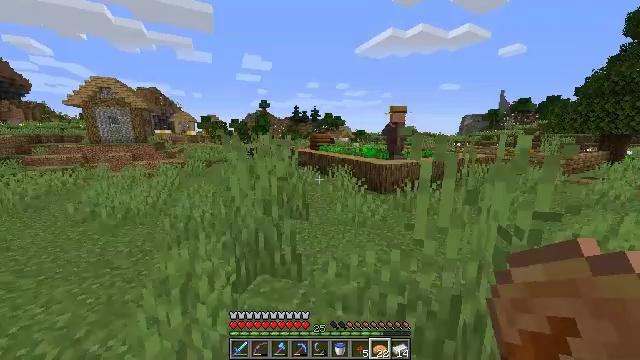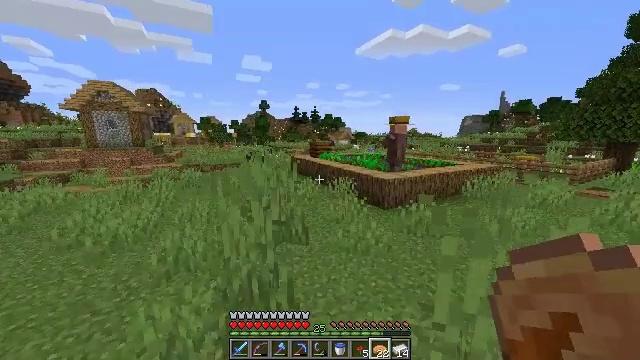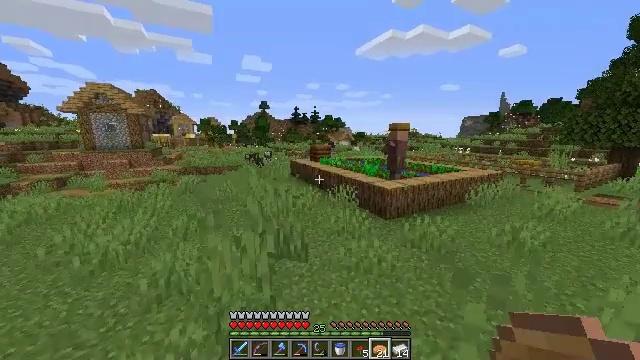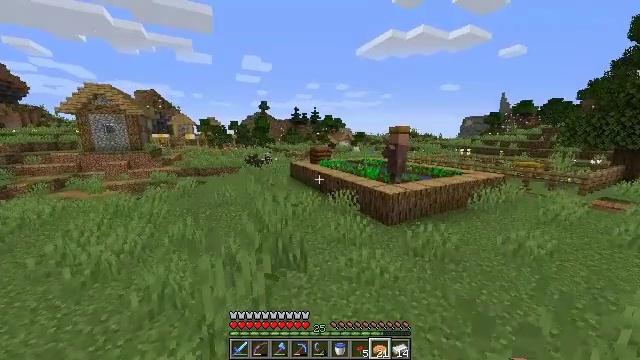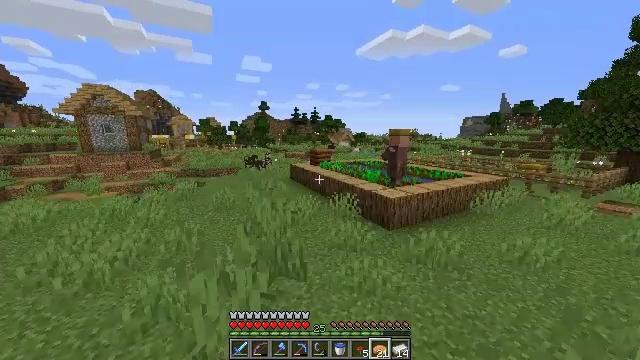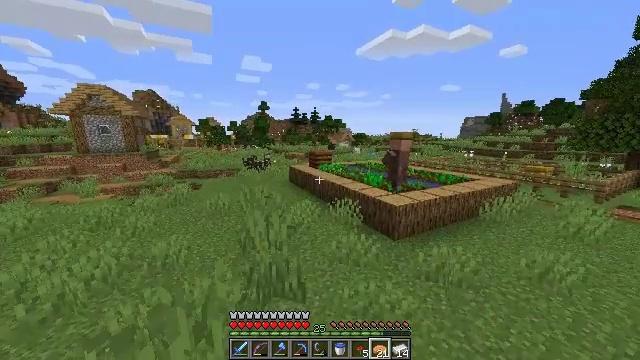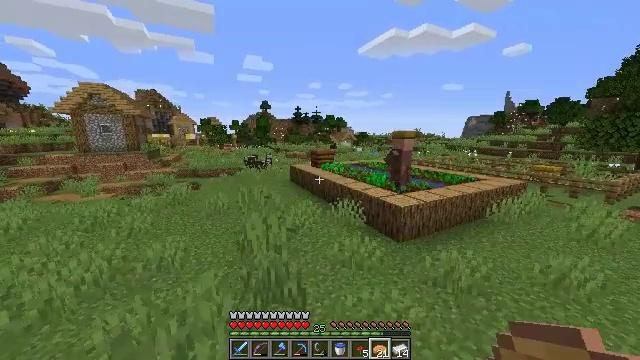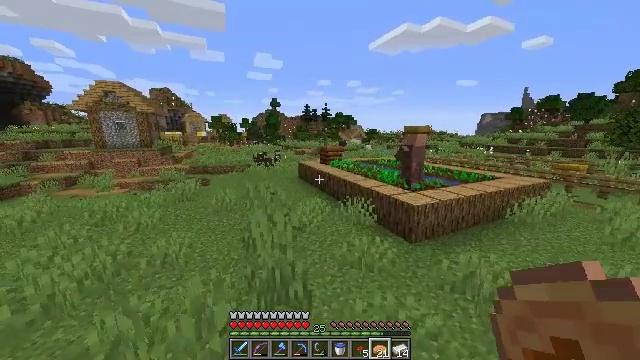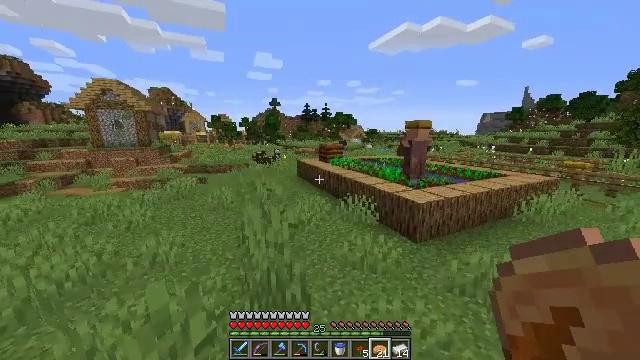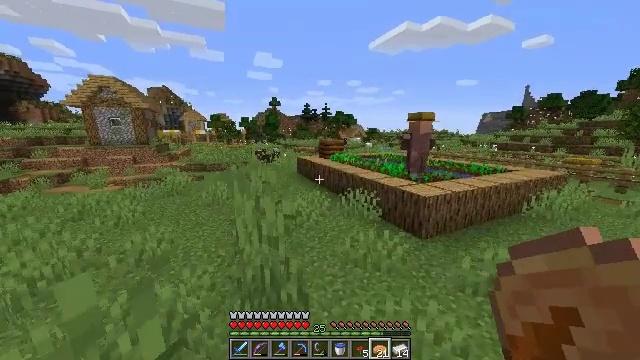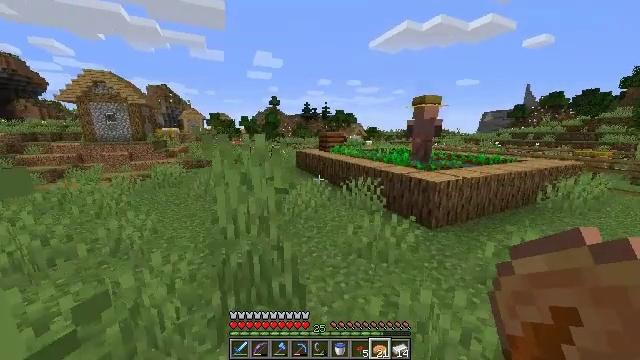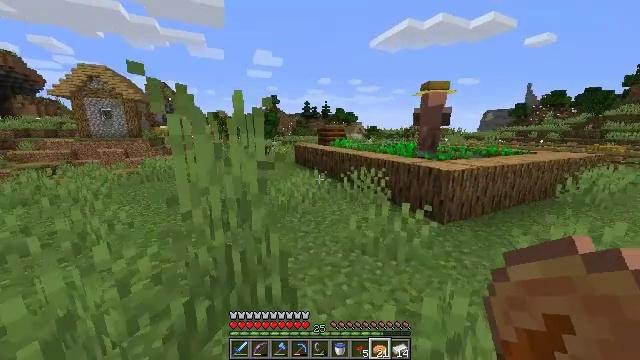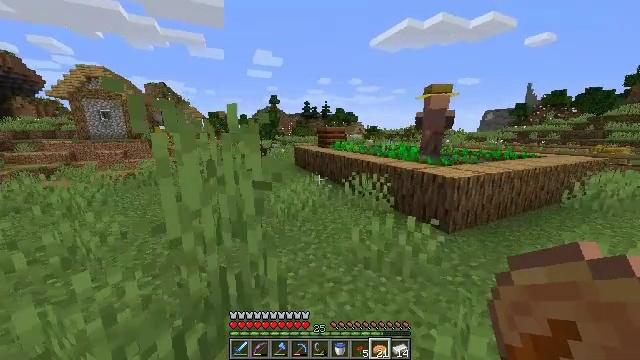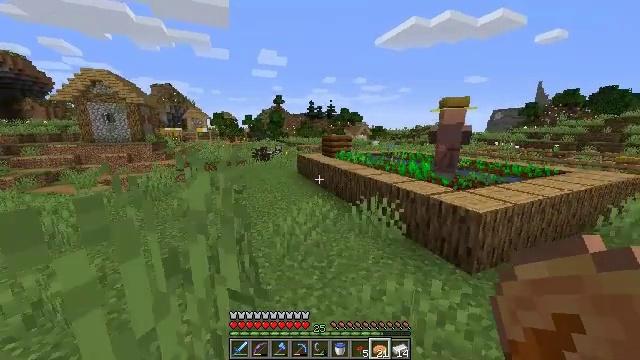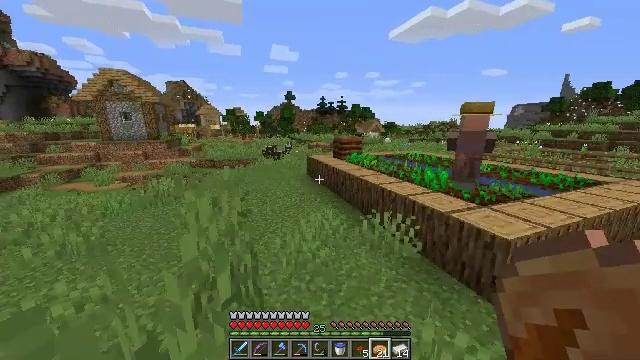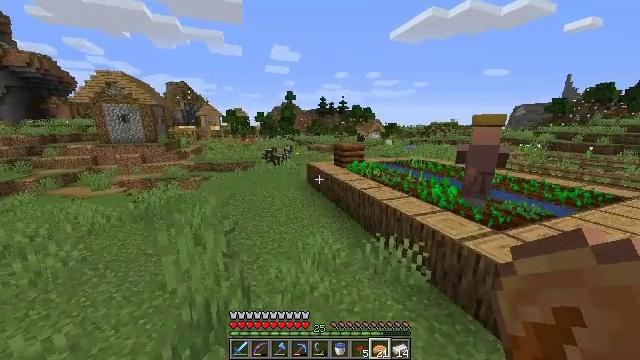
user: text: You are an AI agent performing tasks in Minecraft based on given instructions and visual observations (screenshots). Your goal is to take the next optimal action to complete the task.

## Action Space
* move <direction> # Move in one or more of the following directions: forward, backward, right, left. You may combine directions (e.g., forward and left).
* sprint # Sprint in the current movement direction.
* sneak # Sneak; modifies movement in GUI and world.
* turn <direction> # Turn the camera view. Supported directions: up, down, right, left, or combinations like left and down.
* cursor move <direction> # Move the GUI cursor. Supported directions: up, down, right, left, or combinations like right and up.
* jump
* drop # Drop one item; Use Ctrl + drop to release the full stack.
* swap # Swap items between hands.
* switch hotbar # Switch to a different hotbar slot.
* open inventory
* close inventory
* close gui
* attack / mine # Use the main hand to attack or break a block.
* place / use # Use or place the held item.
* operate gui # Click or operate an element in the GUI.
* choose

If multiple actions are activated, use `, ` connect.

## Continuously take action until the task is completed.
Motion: motion action
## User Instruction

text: Gather the oxeye daisy for crafting.
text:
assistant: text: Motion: move forward, sprint, jump
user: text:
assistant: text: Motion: move forward, sprint, jump
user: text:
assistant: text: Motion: move forward, sprint, jump
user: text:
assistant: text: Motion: move forward, sprint, jump
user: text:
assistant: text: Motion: move forward, sprint, jump
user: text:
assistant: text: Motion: move forward, sprint, jump
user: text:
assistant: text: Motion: move forward, sprint, turn left, jump
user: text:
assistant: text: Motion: move forward, sprint, jump
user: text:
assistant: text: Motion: move forward, sprint, jump
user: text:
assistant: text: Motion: move forward, sprint, jump
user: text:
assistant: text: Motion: move forward, sprint, jump
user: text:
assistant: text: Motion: move forward, sprint, jump
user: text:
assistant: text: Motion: move forward, sprint, turn left, jump
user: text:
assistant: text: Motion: move forward, sprint, turn left and down, jump
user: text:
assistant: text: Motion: move forward and move left, sprint, jump
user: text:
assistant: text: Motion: move forward and move left, sprint, jump
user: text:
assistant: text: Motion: move forward and move left, sprint, jump
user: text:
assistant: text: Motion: move forward and move left, sprint, jump
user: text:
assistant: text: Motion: move forward and move left, sprint, jump
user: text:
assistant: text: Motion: move forward and move left, sprint, jump
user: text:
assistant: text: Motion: move forward and move left, sprint, jump
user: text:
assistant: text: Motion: move forward and move left, sprint, jump
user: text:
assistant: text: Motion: move forward and move left, sprint, jump
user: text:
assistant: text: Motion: move forward and move left, sprint, jump
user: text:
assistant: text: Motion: move forward and move left, sprint, jump
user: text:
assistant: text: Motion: move forward and move left, sprint, jump
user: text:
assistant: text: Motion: move forward and move left, sprint, jump
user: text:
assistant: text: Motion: move forward and move left, sprint, jump
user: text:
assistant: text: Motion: move forward and move left, sprint, jump
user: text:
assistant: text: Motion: move forward and move left, sprint, turn left and down, jump